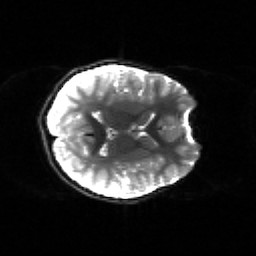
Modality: sbref
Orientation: axial
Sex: female
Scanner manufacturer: siemens
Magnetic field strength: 3 T
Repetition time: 5 s
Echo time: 0.071 s